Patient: sex M, age 45
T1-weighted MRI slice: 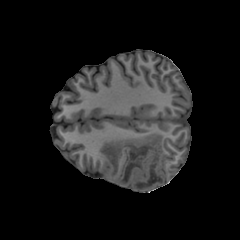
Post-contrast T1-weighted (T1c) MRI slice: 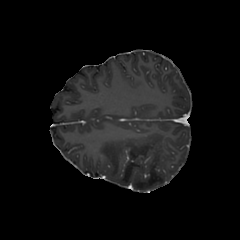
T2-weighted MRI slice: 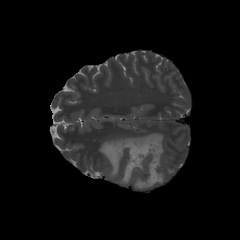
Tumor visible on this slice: yes
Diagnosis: Astrocytoma, IDH-wildtype
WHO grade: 2